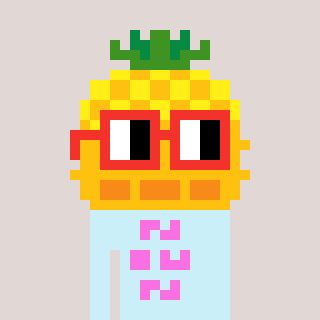
a pixel art character with square red glasses, a pineapple-shaped head and a cold-colored body on a warm background